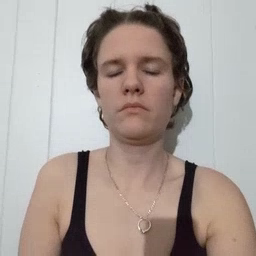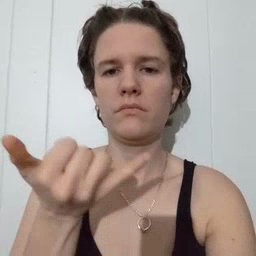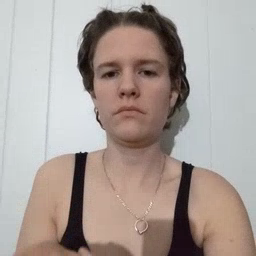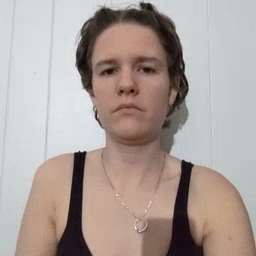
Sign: now